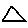
Label: triangle